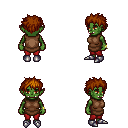
a pixel art fantasy rpg character, female body template, orc, green skin, brown tunic, red pants, brunette bedhead hairstyle, bracelets, metal boots, four views (front, back, left, right), 2x2 character sprite sheet, small pixel art, hard edges, no anti-aliasing